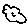
Label: cloud